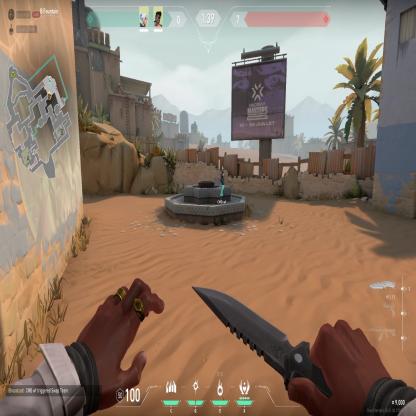
Label: teammate